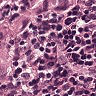
Metastatic tissue present: yes